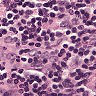
Metastatic tissue present: no